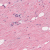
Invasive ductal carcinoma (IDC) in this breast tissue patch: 0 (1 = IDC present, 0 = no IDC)